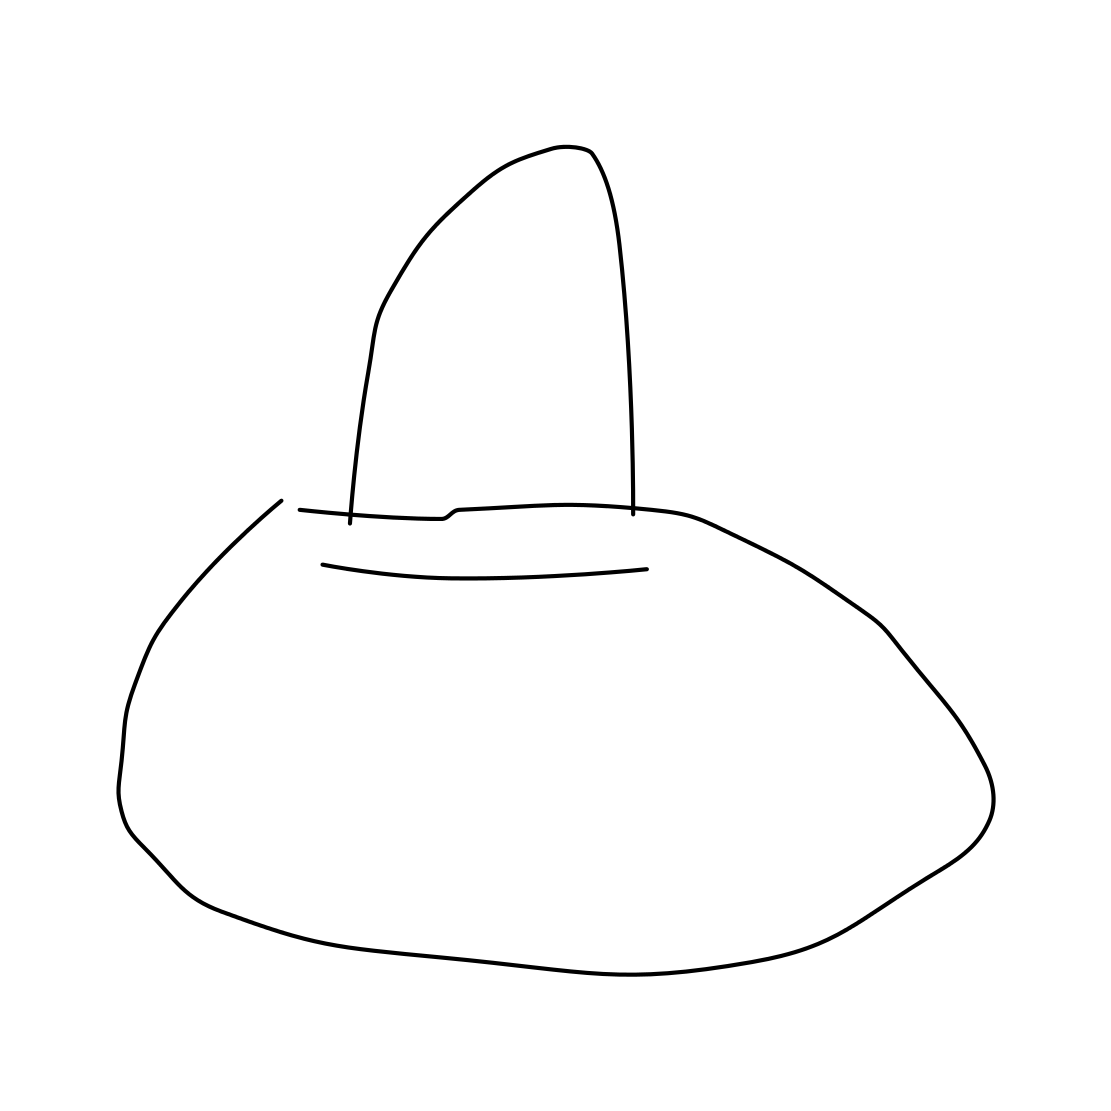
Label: purse